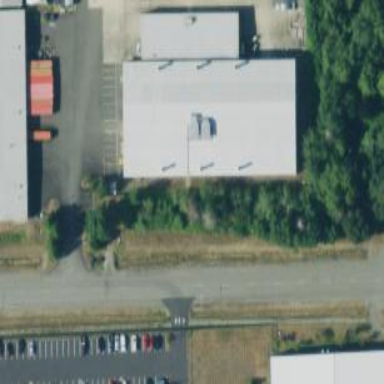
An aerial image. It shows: Manufacturing building.